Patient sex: M
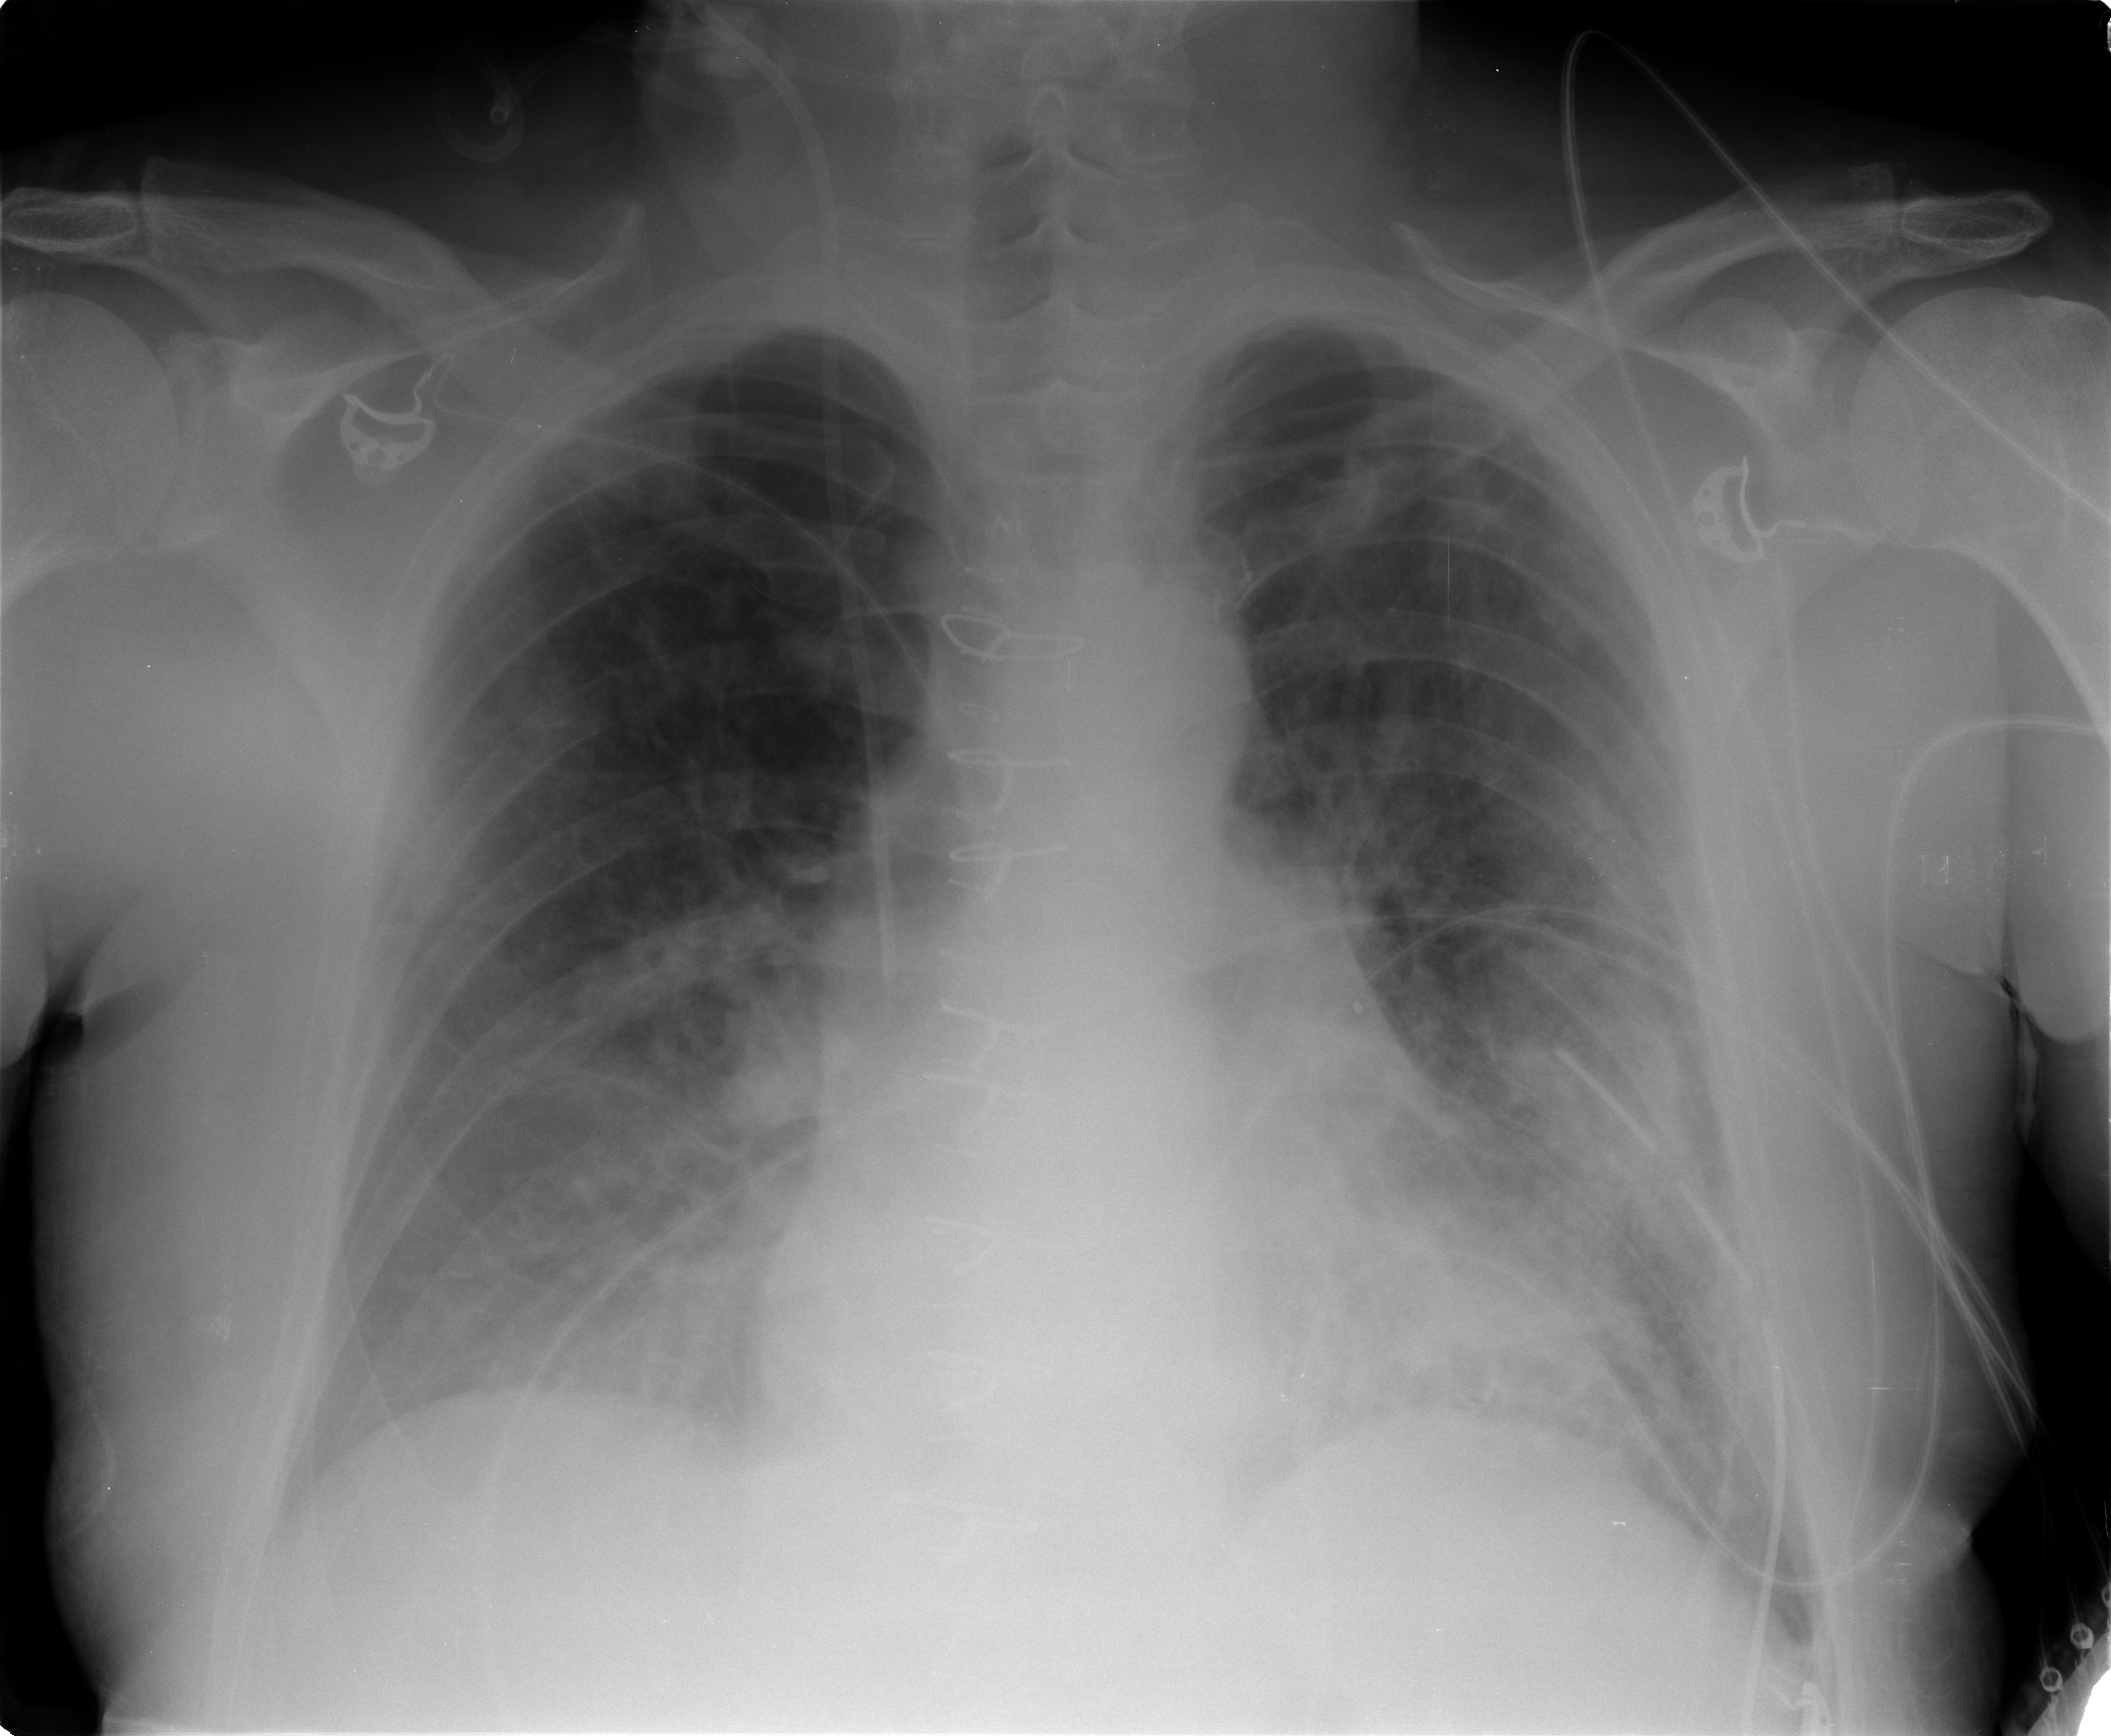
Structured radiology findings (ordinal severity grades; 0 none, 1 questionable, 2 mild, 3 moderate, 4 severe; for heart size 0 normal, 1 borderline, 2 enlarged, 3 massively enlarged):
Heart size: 2
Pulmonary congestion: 1
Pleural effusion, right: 0
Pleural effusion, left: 0
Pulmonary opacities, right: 1
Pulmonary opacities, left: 3
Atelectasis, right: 2
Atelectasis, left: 2